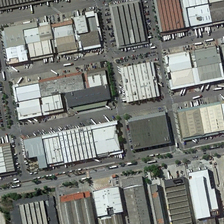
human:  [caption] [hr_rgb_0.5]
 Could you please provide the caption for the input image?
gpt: the industrial houses in the street are neatly arranged .

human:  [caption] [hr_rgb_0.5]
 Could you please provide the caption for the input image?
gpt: several roads pass through the industrial area .

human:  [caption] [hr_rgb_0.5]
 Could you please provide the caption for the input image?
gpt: many industrial buildings and some green trees are in an industrial area .

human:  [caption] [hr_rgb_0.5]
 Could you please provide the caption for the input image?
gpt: many industrial buildings and some green trees are in an industrial area .

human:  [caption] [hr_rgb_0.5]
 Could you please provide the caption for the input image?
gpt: the industrial houses in the street are neatly arranged .